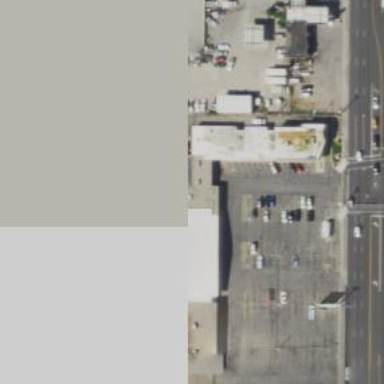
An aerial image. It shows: Grocery shop.